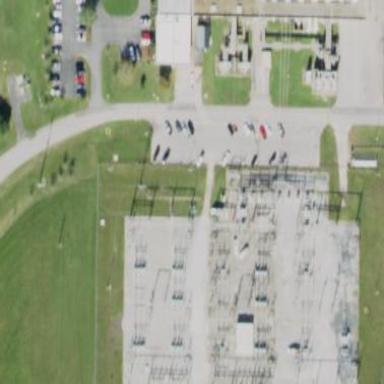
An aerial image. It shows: Outdoor power substation. The substation functions at the generation level. It is enclosed by fence.